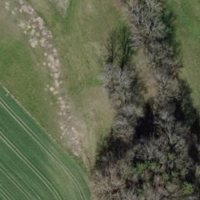
EUNIS habitat code: 52
Species observed at this site:
Tettigonia cantans
Tettigonia viridissima
Phaneroptera falcata
Pseudochorthippus parallelus
Chorthippus biguttulus
Roeseliana roeselii